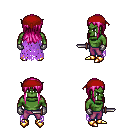
a pixel art fantasy rpg character, male body template, orc, green skin, maroon tattered cape, magenta pants, pink unkempt hairstyle, red bandana, metal gloves, gold boots, dagger, four views (front, back, left, right), 2x2 character sprite sheet, small pixel art, hard edges, no anti-aliasing